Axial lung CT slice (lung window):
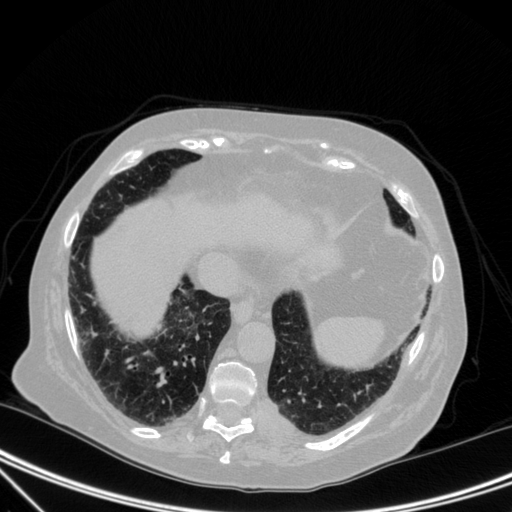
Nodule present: no